【题型】填空题　【知识点】平面几何　【难度】easy
如果正三角形的边心距是 2，那么它的外接圆半径是 \underline{\quad\quad}.
【解答】
\noindent \textbf{【答案】}4

\vspace{1em}
\noindent \textbf{【详解】}根据题意作图如下，

根据题意有：在正$\triangle ABC$中，边心距 $OD=2$，$OB$ 为正$\triangle ABC$外接圆半径．

根据等边三角形的性质可知 $\angle OBD = \dfrac{1}{2}\angle ABD = \dfrac{1}{2} \times 60^\circ = 30^\circ$，且 $\angle ODB = 90^\circ$．

$\therefore$ 在 $\text{Rt}\triangle OBD$ 中，
\[
OB = \dfrac{OD}{\sin\angle OBD} = \dfrac{2}{\sin30^\circ} = 4,
\]
即其外接圆半径 $r$ 为 4．

故答案为：$4$.
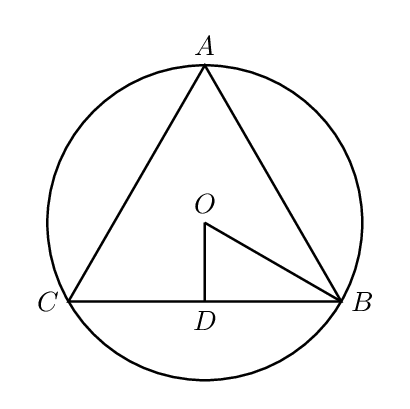